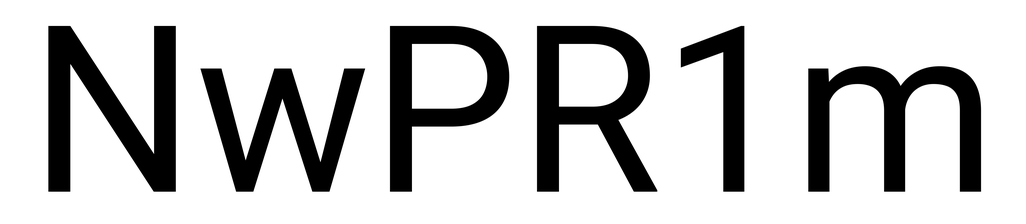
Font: Roboto_Regular